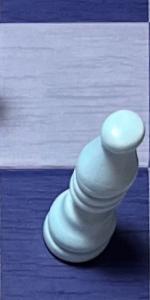
Label: Bishop_White